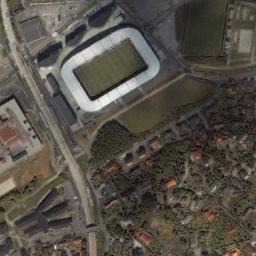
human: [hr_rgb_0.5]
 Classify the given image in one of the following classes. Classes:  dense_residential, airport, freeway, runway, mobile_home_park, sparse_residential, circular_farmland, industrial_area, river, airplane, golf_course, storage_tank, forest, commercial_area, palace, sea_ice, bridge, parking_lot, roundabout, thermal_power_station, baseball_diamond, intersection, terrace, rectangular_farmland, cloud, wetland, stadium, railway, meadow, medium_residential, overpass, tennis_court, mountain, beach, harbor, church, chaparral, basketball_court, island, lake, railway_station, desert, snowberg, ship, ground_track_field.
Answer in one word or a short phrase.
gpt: stadium